Question: I want to print the data of array by using pointers so I try to save the address of array in the pointer. But the pointer doesn't print the data. I will print a second array as well later on so there are some extra variables declared.
Output:

'''
//print 1D array and 2D array
#include<stdio.h>
#include<stdlib.h>
int Arr1[10];
int Arr2[10][10];
int i, j, n1, n2;
int (*p1)[10];
int (*p2)[10][10];
int main()
{
printf("For the 1D Array:
");
printf("Enter the number of elements you want to add: ");
scanf("%d", &n1);
printf("Enter the data for the elements:
");
for(i=0;i<n1;i++)
{
scanf("%d", &Arr1[i]);
}
printf("Displaying Array:
");
for(i=0;i<n1;i++)
{
printf("%d ", Arr1[i]);
}
printf("
Displaying using pointer:
");
p1=Arr1;
printf("1D Array is:
");
for(i=0;i<n1;i++)
{
printf("Arr[%d] is %d ", i, *(p1[i]));
printf("
Address of %d th array is %u
", i, p1[i]);
}
}
'''
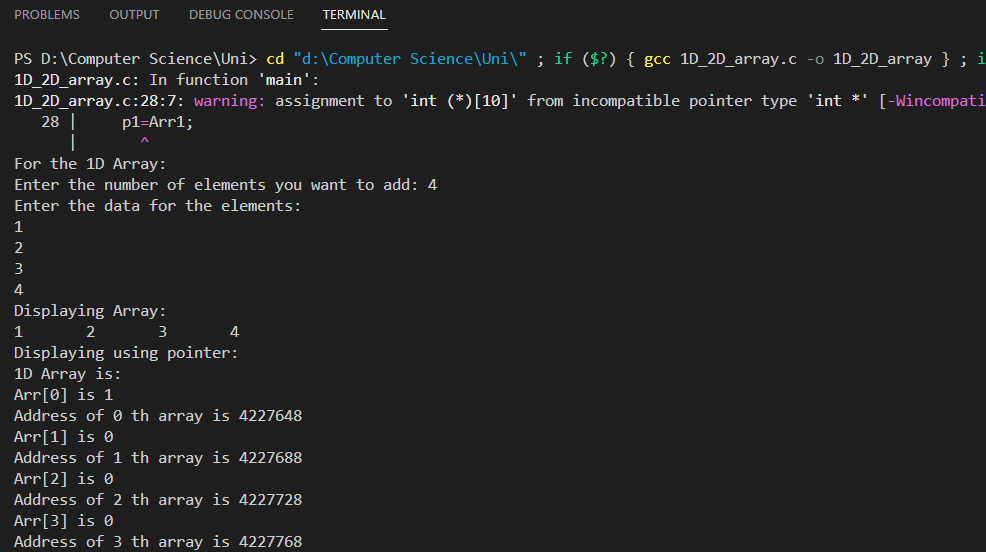
Answer: The pointer 'p1' is declared like
'''
int (*p1)[10];
'''
In this assignment statement
'''
p1=Arr1;
'''
the pointer is assigned with an expression of the type 'int *' due to the implicit conversion of the array designator to pointer to its first element of the type 'int *'.
The pointer types of the operands are not compatible. So the compiler should issue a message.
You could either write
'''
int (*p1)[10];
//...
p1 = &Arr1;
printf("1D Array is:
");
for(i=0;i<n1;i++)
{
printf("Arr[%d] is %d ", i, ( *p1 )[i] );
printf("
Address of %d th array is %p
", i,( void * ) ( *p1 + i ) );
}
'''
The expression with the subscript operator
'''
( *p1 )[i]
'''
is equivalent to
'''
*( *p1 + i )
'''
Or you could write
'''
int *p1;
//...
p1 = Arr1;
printf("1D Array is:
");
for(i=0;i<n1;i++)
{
printf("Arr[%d] is %d ", i, p1[i]);
printf("
Address of %d th array is %p
", i,( void * ) ( p1 + i));
}
'''
I suppose that in the second call of 'printf' you want to output the address of each element of the array..